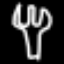
Label: fork